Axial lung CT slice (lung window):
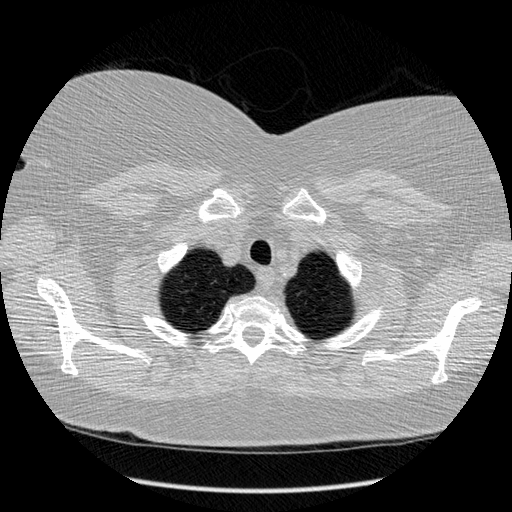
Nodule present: no